四年级 · 画法几何学
图一是笑笑用 4 个小正方体搭成的立体图形, 请分别画出从正面、左面和上面看到的图形。

图一

正面左面
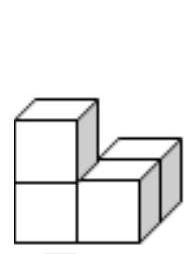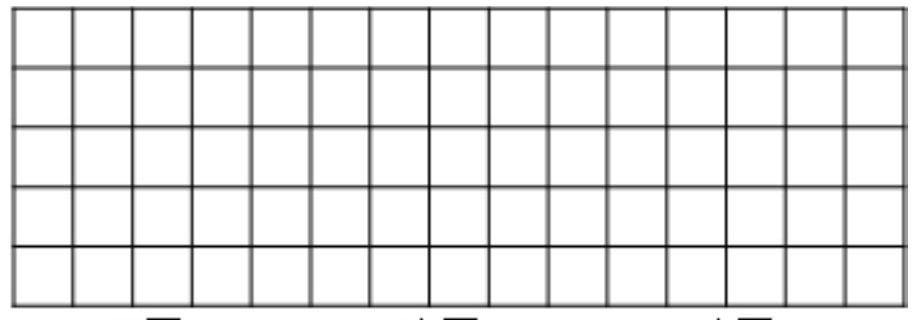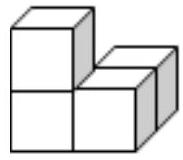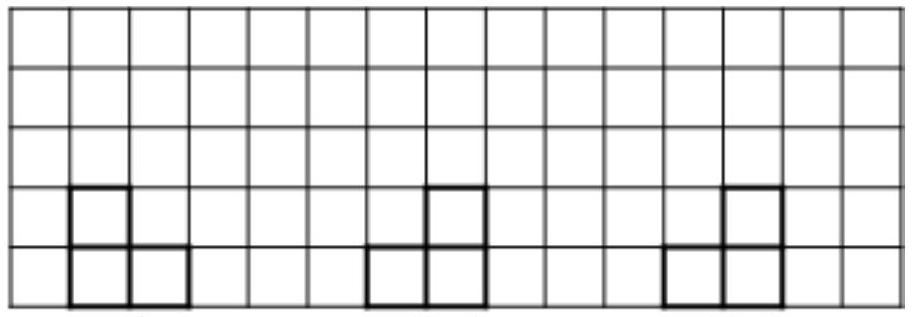
答案: 解见详解

【分析】此图从正面看, 可看到 2 层, 第 1 层可看到 2 个小正方形, 第 2 层可看到 1 个小正方形, 左齐; 从左面看, 可看到 2 层, 第 1 层可看到 2 个小正方形, 第 2 层可看到 1 个小正方形,右齐; 从上面看，可看到 2 排，第 1 排可看到 2 个小正方形，第 2 排可看到 1 个小正方形，右齐，依此画图。

【详解】画图如下:

图一

正面左面上面

【点睛】熟练掌握三视图的画法是解答此题的关键。